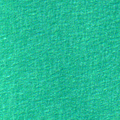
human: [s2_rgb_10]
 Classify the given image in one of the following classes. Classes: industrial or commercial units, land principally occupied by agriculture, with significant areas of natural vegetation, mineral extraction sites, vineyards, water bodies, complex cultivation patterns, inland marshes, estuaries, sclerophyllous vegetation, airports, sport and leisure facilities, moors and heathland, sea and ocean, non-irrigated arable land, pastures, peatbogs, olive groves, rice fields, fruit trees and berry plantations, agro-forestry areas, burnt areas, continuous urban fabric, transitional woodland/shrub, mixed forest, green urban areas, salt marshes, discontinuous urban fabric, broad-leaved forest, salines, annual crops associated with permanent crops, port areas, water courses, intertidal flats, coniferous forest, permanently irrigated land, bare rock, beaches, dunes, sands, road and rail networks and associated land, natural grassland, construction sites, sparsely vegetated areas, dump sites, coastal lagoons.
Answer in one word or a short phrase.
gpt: sea and ocean